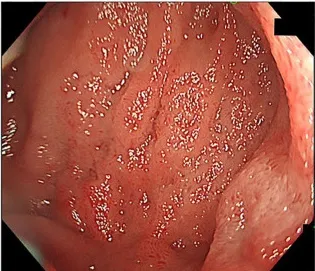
Total colonoscopy. (C) Ulcer formation was observed in the cecum, but no neoplastic lesion was observed.
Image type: endoscopy (gi_endoscopy)